Field crop: tomato
Growth stage: 1
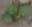
Species: solanum